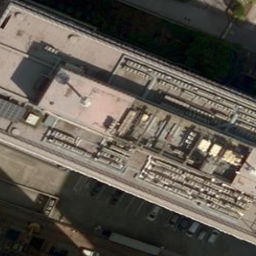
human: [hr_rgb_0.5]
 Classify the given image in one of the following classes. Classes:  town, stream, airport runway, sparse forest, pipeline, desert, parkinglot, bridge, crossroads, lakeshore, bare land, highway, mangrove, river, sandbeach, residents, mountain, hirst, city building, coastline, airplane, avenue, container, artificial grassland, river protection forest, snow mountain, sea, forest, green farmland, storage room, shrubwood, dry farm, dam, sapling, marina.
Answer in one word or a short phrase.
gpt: city building